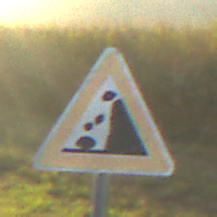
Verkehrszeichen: SteinschlagRechts
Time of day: SunriseSunset
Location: Outdoor (RoadRail)
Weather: Clear
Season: NotSpecified
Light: Natural